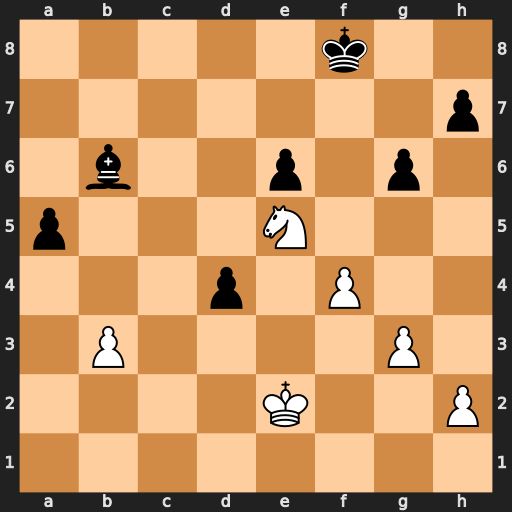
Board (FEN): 5k2/7p/1b2p1p1/p3N3/3p1P2/1P4P1/4K2P/8
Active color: w
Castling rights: -
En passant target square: -
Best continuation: Nd7+ Kf7 Nxb6